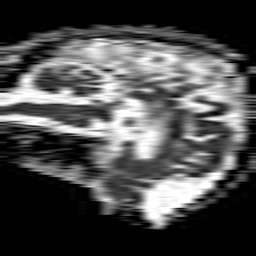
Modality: ADC
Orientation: sagittal
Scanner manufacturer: philips
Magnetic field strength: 1.5 T
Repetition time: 4.6 s
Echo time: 0.08517 s